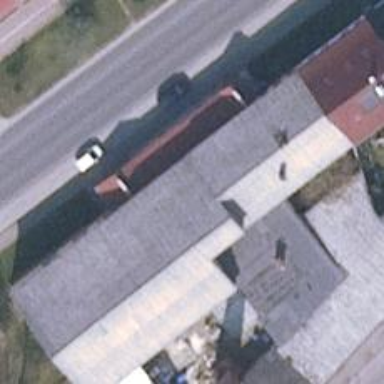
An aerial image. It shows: Restaurant.